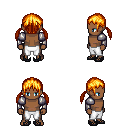
a pixel art fantasy rpg character, male body template, human, dark skin, steel arm armor, white pants, light blonde twin-tailed hairstyle, ghillies, four views (front, back, left, right), 2x2 character sprite sheet, small pixel art, hard edges, no anti-aliasing